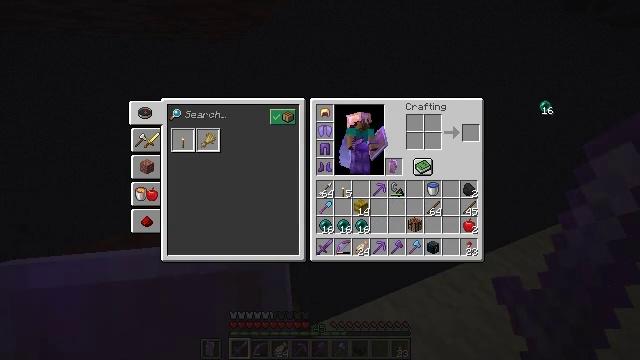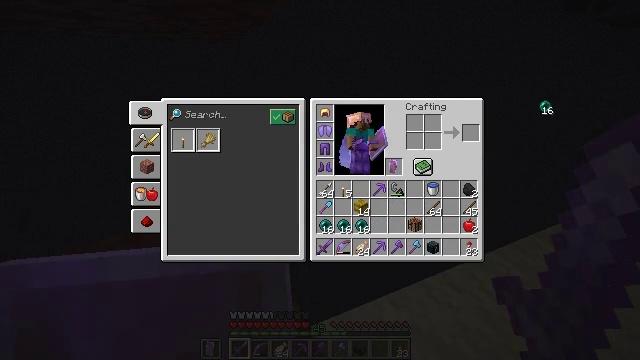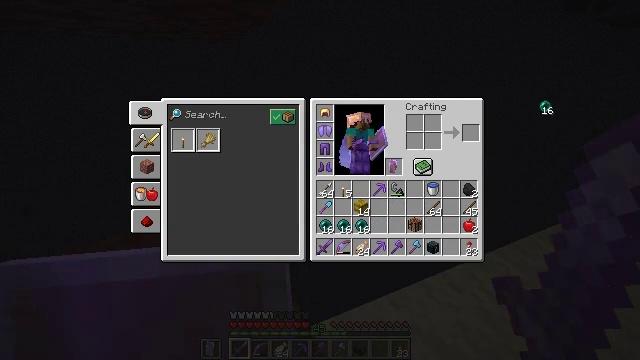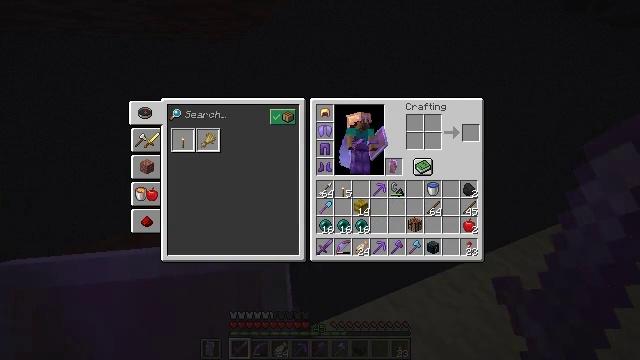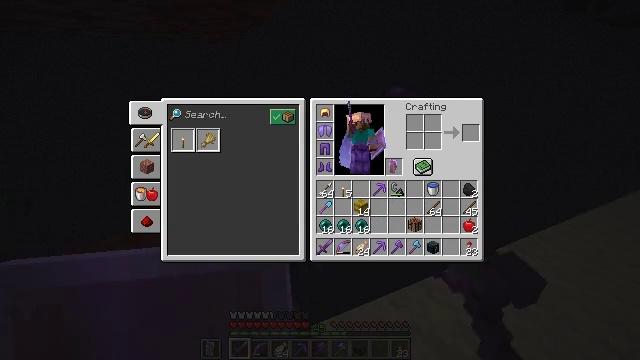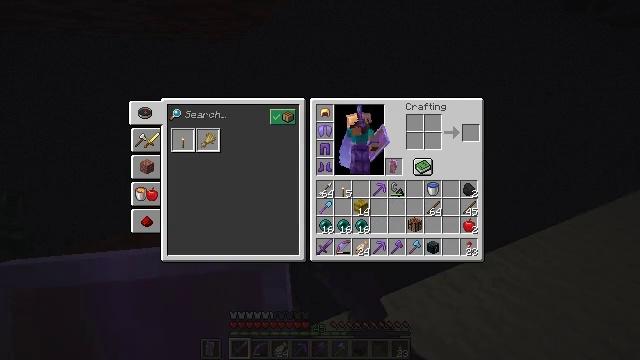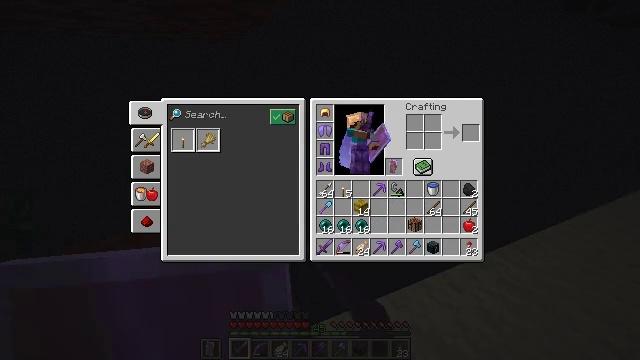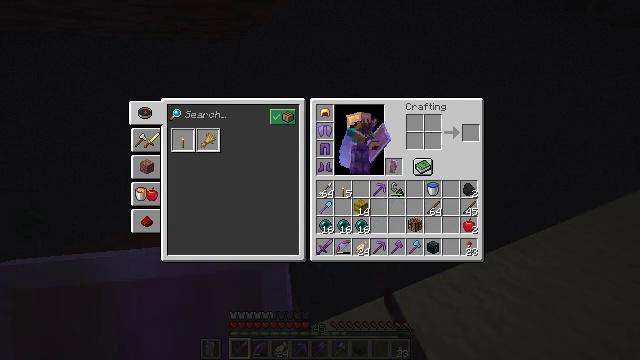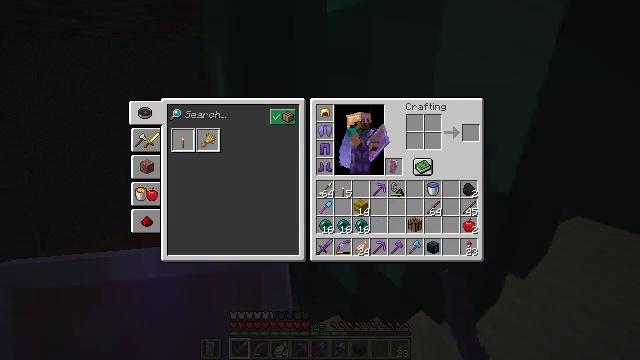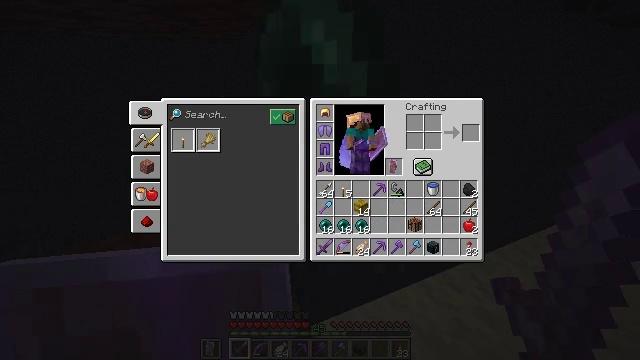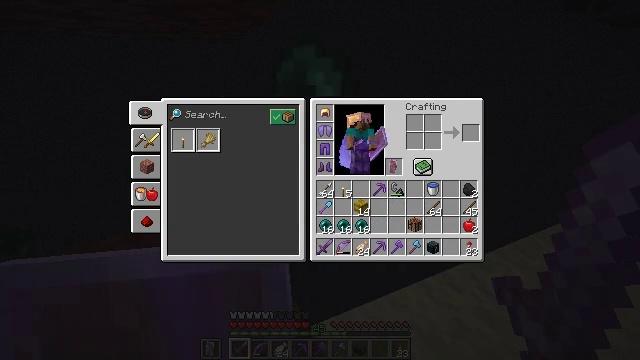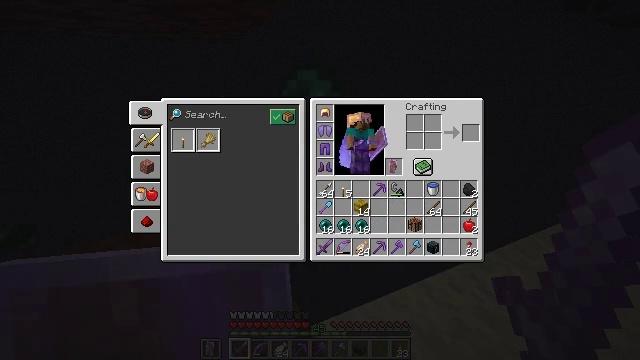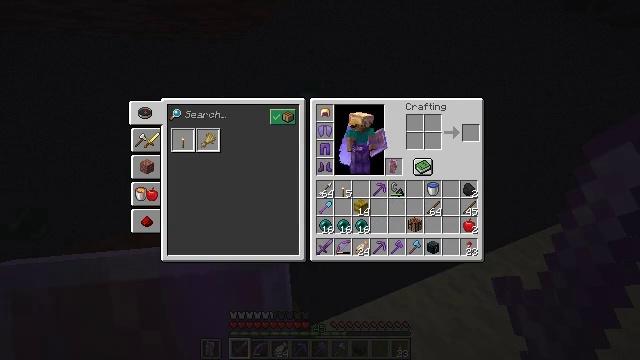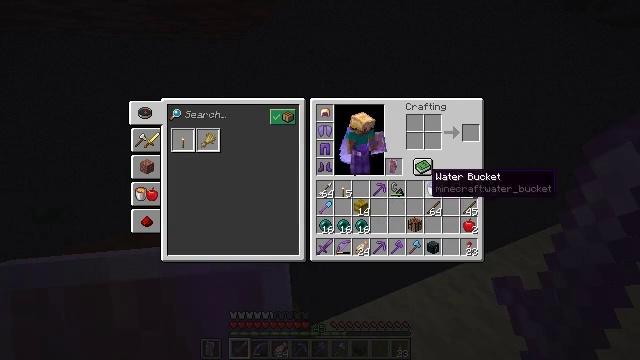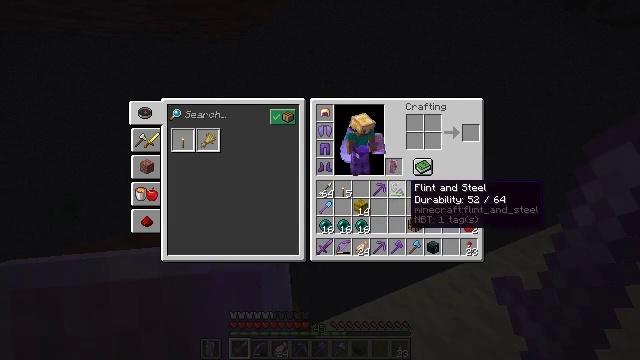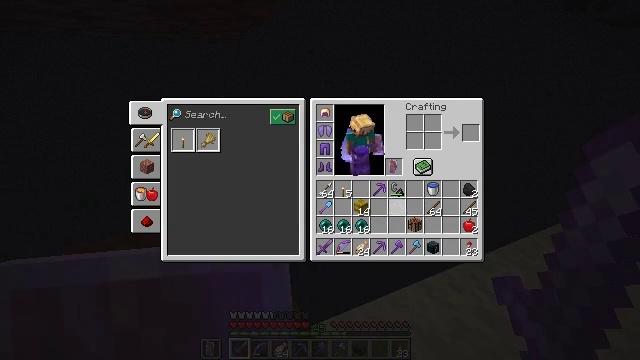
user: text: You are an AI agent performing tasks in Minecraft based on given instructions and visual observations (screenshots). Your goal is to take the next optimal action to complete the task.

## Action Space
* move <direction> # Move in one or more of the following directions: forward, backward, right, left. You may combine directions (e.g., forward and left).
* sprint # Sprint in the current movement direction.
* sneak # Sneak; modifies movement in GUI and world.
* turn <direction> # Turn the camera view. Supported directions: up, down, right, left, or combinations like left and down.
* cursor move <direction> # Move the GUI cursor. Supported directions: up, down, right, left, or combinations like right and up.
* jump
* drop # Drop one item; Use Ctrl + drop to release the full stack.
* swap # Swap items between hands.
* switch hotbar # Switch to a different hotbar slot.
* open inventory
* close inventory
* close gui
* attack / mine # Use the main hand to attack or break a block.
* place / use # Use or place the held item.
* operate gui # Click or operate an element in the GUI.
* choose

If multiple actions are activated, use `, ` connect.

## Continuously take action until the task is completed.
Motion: motion action
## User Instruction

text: Remove an ender pearl from the inventory.
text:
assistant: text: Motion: operate gui
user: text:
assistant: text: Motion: operate gui
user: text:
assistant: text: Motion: no_op
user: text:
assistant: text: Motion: no_op
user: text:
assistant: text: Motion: no_op
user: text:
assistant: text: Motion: no_op
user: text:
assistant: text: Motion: no_op
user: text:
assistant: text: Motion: no_op
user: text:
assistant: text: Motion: no_op
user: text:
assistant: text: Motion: no_op
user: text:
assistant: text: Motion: cursor move left and down
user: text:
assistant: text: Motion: cursor move left and down
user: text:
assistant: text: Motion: cursor move left and down
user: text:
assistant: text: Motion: cursor move left and down
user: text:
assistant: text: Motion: cursor move left and down
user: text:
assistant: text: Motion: cursor move left
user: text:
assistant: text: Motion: cursor move left
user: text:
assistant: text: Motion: cursor move left
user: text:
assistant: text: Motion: no_op
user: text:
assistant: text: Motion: no_op
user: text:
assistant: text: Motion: no_op
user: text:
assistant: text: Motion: no_op
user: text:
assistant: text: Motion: no_op
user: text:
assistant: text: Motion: no_op
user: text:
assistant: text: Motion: no_op
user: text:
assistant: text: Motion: no_op
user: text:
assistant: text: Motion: no_op
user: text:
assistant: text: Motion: no_op
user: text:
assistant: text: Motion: operate gui
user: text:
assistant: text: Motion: operate gui